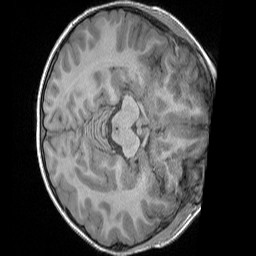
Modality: T1w
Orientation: axial
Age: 8
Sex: male
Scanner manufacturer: siemens
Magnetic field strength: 3 T
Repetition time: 1.65 s
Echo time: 0.00203 s